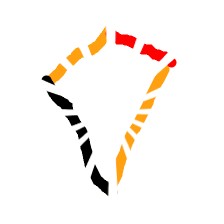
Shape: kite